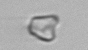
Label: detritus_transparent